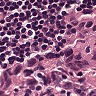
Metastatic tissue present: yes